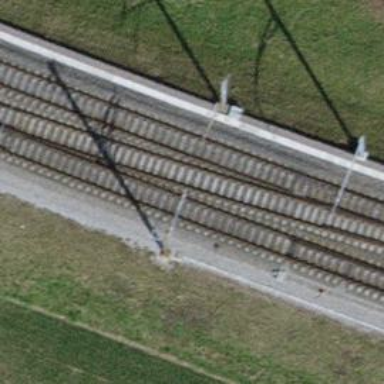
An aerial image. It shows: Railway siding with one electrified track and contact line.